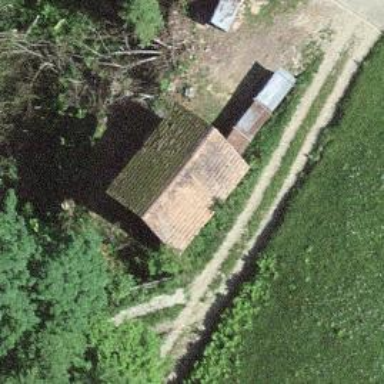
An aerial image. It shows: Barn.